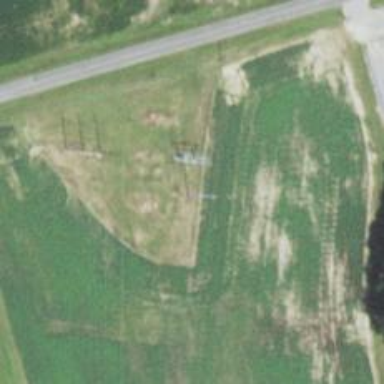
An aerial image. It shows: H-frame power tower with distinctive design.